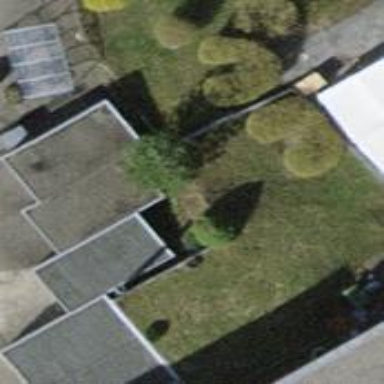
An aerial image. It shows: Group of garages.